Question: I have a problem at my Website.
I want to "print" text on the left of an image. But I dont know how to do this.
Here my Site: <URL>
Here how it should look: <URL>

Can someone help me please?
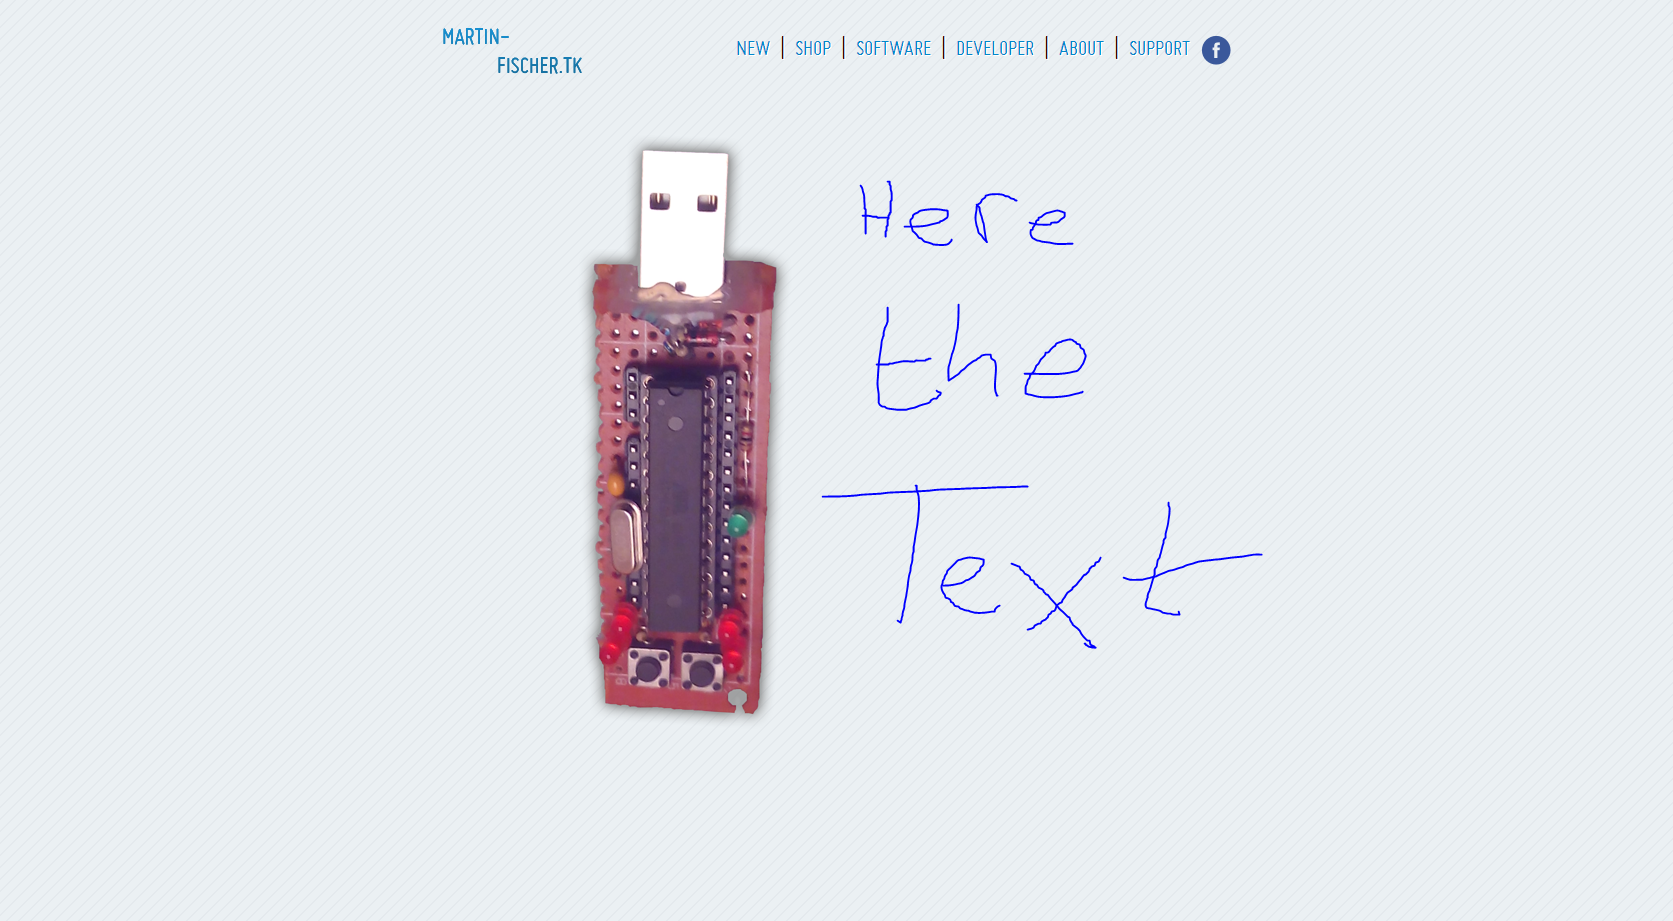
Answer: Replace the 'img' tag with:
'''
<img src="http://martin-fischer.tk/assets/img/AVRStick.png" style="float: left;">
<p>Here the text</p>
'''
<URL>